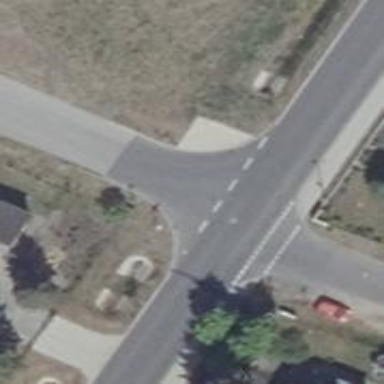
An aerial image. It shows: Tertiary road with asphalt surface.